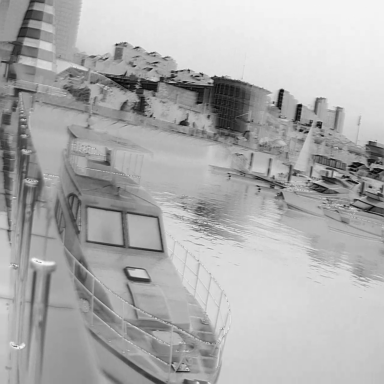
There are three canoes in the infrared image.